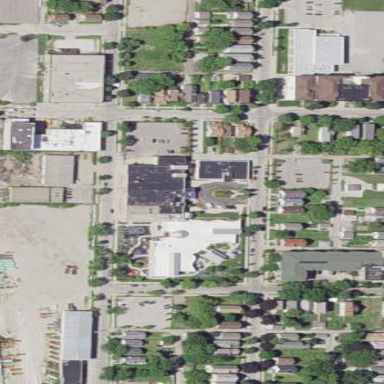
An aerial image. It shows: Community center building.